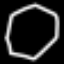
Label: octagon